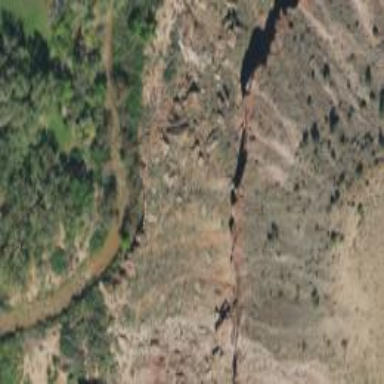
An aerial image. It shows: Natural cliff.